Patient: sex F, age 26
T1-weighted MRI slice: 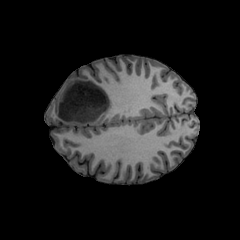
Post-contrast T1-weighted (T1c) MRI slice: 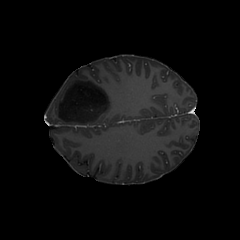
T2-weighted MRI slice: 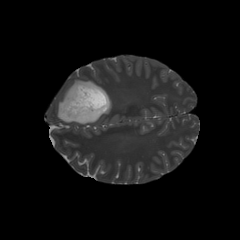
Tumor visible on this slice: yes
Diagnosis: Astrocytoma, IDH-mutant
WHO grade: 3